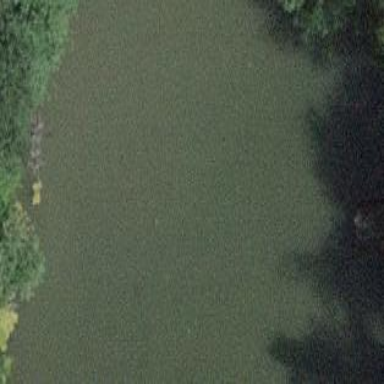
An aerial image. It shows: Pond surrounded by natural water.